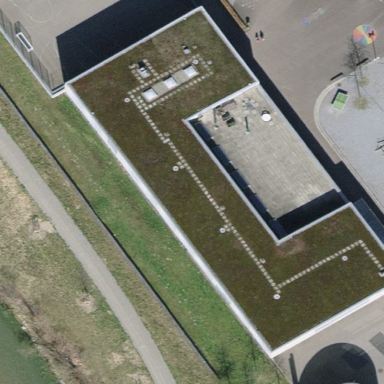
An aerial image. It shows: School building.